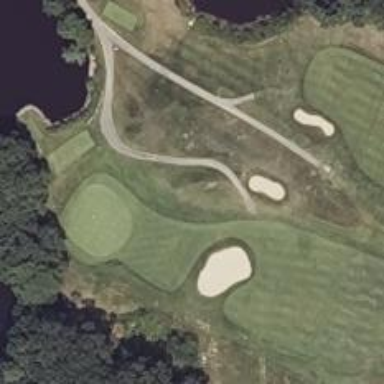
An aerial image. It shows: Path for both roads and golfers.